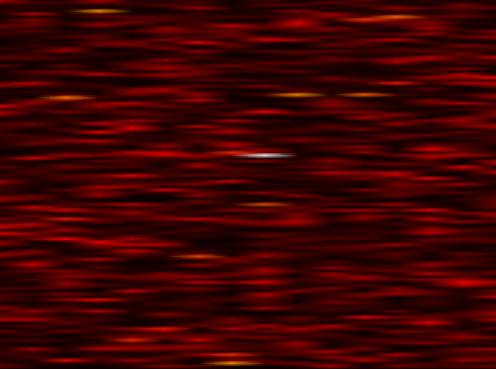
Label: FOFDM